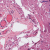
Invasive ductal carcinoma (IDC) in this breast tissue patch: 0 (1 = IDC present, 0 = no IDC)